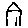
Label: house